Question: Here is my code:
'''
SaveFileDialog sd = new SaveFileDialog();
sd.Title = "Select Excel Sheet to Export or Create New !";
sd.Filter = "Excel files (*.xls)|*.xls";
sd.FilterIndex = 0;
sd.ShowDialog();
if (sd.FileName != null)
{
AddWorksheetToExcelWorkbook(sd.FileName);
}
'''
Here is a simple 10 lines of code which i have been using for a very long time never any issue, but recently i am using this but i get error when i need to write to the file as below:
filename.. could not be found. Check the spelling of the file name, and verify that the file location is correct.
See image below its what we do , write filename and click save button , i only get error if i am making a new file not when i select existing.

Why is this happening i have used this code many times, also i see there is no file created on the folder i save it to so why is the 'SaveFileDialog' not saving files am i missing something?
Work's fine if i select an already existing file issue only when i write name and press save.
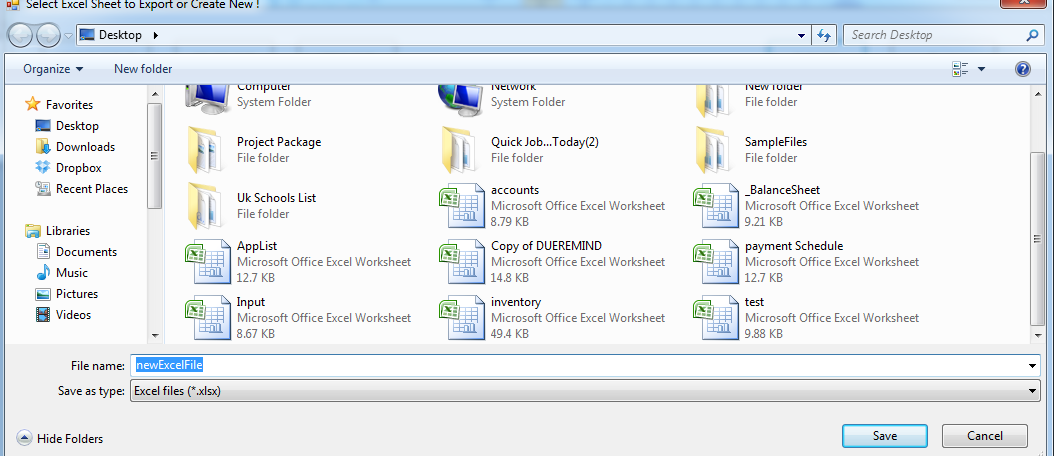
Answer: You need to call the <URL> method in order to create or overwrite the file.
'''
if (!String.IsNullOrEmpty(sd.FileName))
{
using(var fileStream = sd.OpenFile())
{
//you can use the stream if you need it (otherwise just close it)
}
AddWorksheetToExcelWorkbook(sd.FileName);
}
'''
Caution from the MSDN page
> For security purposes, this method creates a new file with the
selected name and opens it with read/write permissions. This can cause
unintentional loss of data if you select an existing file to save to.
To save data to an existing file while retaining existing data, use
the File class to open the file using the file name returned in the
FileName property.